Interaction volume radius: 10 \u00c5
Interaction volume height: 10 \u00c5
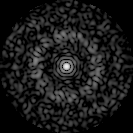
Disorder parameter: 0.8163